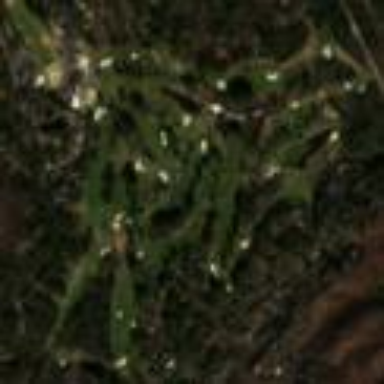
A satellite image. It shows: Golf course surrounded by greenery.